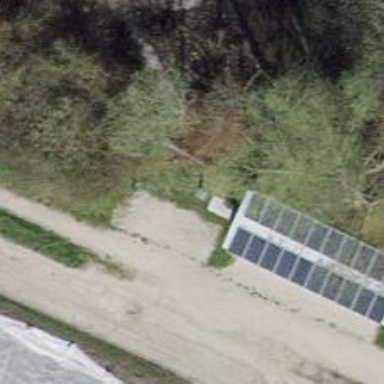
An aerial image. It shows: Charging station.